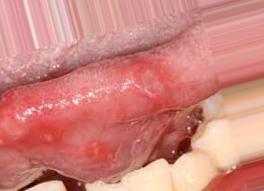
Condition: Mouth Ulcer